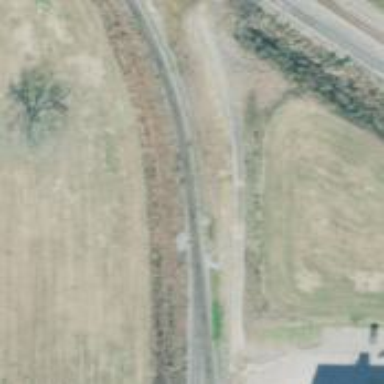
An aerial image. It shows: Spur railway track used for agricultural freight transport.